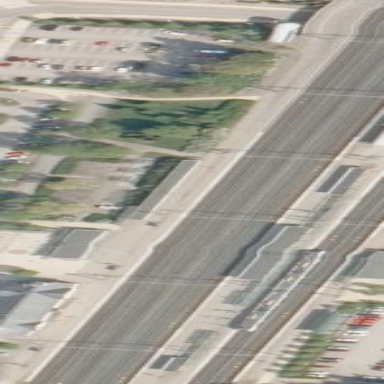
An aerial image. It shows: Platform for public transport at railway station. The surface is made of paving stones.